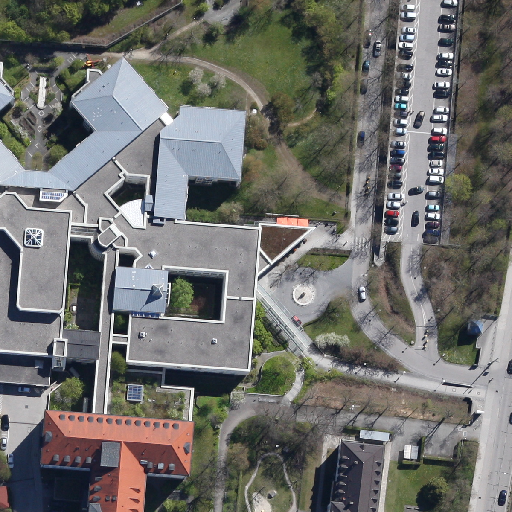
Referring expression: vehicle driving on the road